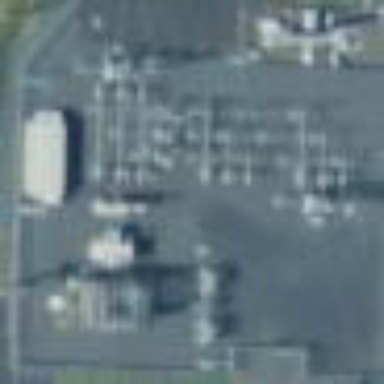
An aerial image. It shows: Minor distribution substation.